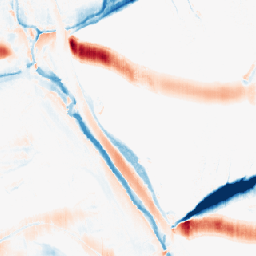
Category: morphological
Decomposition family: morphological_ellipse
Decomposition parameters: operation: average
width: 30
height: 5
Upsampling method: nearest
Upsampling parameters: scale: 8
Upsampling scale: 8